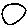
Label: circle